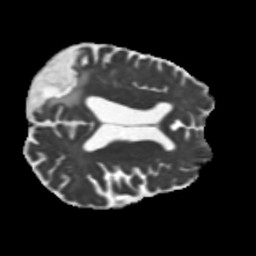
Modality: MD
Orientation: axial
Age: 68
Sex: male
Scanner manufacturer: siemens
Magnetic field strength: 3 T
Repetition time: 5.25 s
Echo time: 0.08 s